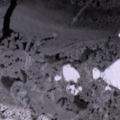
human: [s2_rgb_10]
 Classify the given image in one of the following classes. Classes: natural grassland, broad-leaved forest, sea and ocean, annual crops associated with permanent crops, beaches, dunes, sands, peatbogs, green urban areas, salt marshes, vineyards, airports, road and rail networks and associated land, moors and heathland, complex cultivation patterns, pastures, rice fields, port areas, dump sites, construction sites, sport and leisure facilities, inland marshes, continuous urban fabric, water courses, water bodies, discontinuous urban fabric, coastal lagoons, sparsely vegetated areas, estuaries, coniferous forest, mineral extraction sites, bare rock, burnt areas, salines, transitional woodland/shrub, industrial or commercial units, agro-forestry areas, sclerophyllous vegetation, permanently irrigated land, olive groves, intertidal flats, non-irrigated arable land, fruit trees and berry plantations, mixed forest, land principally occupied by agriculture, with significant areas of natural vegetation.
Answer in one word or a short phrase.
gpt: sea and ocean